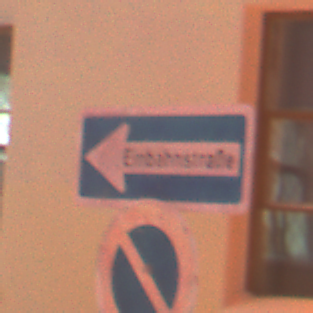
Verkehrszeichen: EinbahnstrasseLinksweisend
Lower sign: EingeschraenktesHalteverbot
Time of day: Night
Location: Outdoor (Urban)
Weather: Overcast
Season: Winter
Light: Artificial